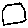
Label: hexagon